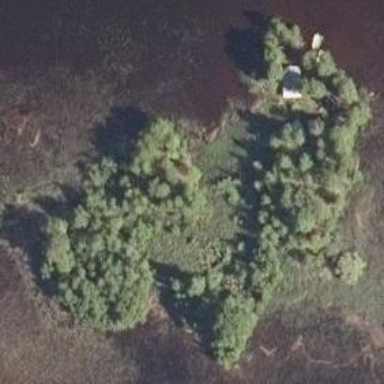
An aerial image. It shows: Islet covered with woodland.